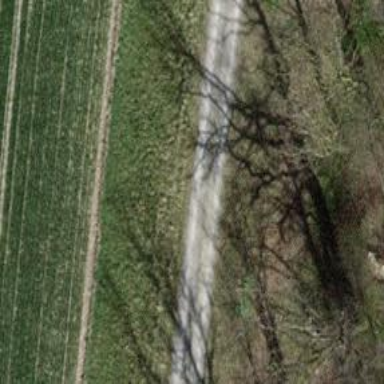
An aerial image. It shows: Track with grade2 pebblestone surface.